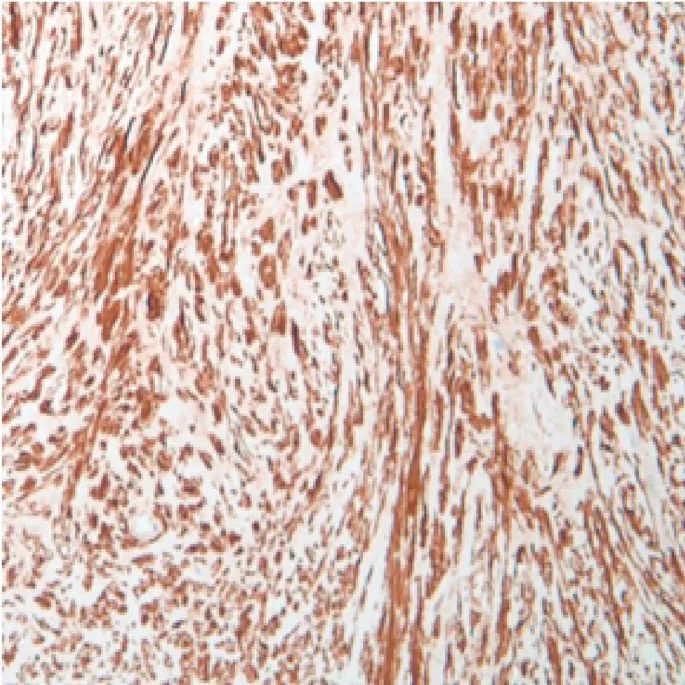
Smooth Muscle Cells Staining positive for Actin and Desmin (Original Magnification x10).
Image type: pathology (immunostaining)